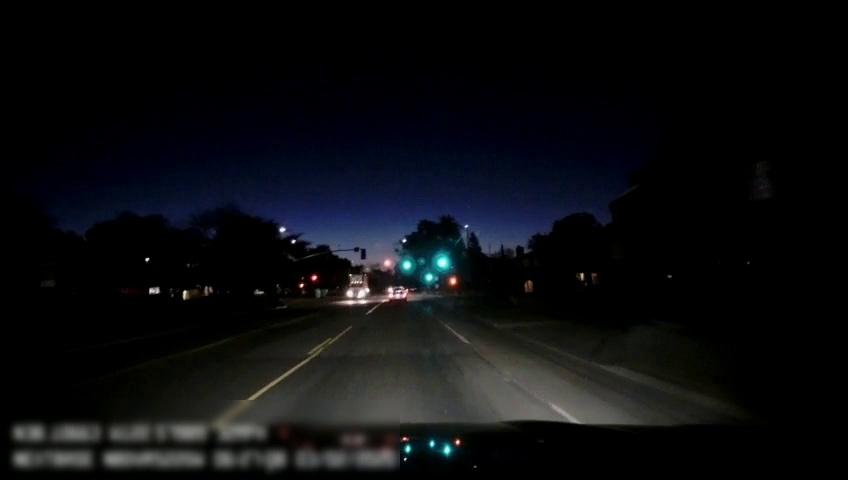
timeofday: Night
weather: Cloudy
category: Drivable Space
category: Vehicles | Truck
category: Vehicles | Car
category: Lanes | Current Lane
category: Lanes | Opposite Lane
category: Lanes | Current Lane
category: Traffic | Lights
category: Traffic | Lights
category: Traffic | Lights
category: Traffic | Lights